Question: I am trying to do a DIV-box with a height of 60px with bootstrap.
'''
<div class="container" >
<div id="TopRow"class="row">
<div id="TopDiv" class="col-sx12"></div>
</div>
</div>
'''
Then I assign a height to either TopRow or TopCol:
'''
#TopRow{
height:60px;
box-sizing: border-box;
}
'''
I expect to get a row container of 60px. The correct Value is shown for the element, however chrome shows me a height around 80px.

I did not find a ruler feature in IE 11 to check if it is a Browser issue.
Maybe you experienced anything similar?
This is the full code that is giving me the output in the picture. The ruler shows a heigt of about 80px
'''
<!DOCTYPE html>
<html>
<head>
<meta charset="UTF-8">
<title>Bootstrap Top Box</title>
<meta name="viewport" content="width=device-width, initial-scale=1.0">
<link rel="stylesheet" href="https://maxcdn.bootstrapcdn.com/bootstrap/3.3.2/css/bootstrap.min.css">
<link rel="stylesheet" href="https://maxcdn.bootstrapcdn.com/bootstrap/3.3.2/css/bootstrap-theme.min.css">
<style>
#TopRow{
height:60px;
max-height:60px;
box-sizing: border-box;
}</style>
</head>
<body>
<div class="container" >
<div id="TopRow"class="row">
<div id="TopDiv" class="col-sx12"></div>
</div>
</div>
<script src="https://ajax.googleapis.com/ajax/libs/jquery/1.11.1/jquery.min.js"></script>
<script src="https://maxcdn.bootstrapcdn.com/bootstrap/3.3.2/js/bootstrap.min.js"></script>
</body>
</html>
'''
<URL>
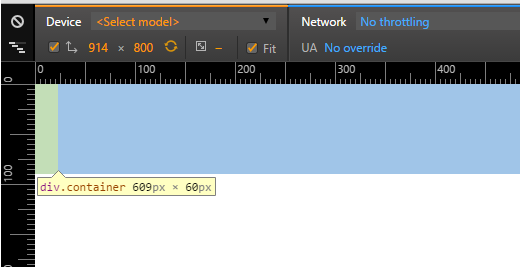
Answer: I finally found the cause of displaying a different height than set in css:
If you zoom your page (even in another window at another time) the developer window will remember and zoom you page to the last used value! No hint shown whatsoever....